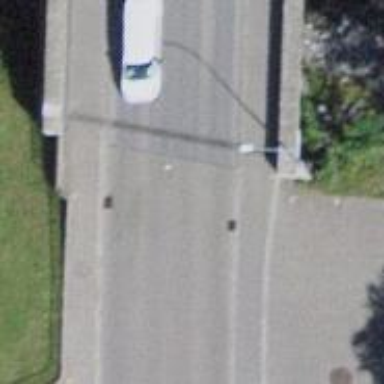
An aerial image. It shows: Primary highway bridge with asphalt surface.